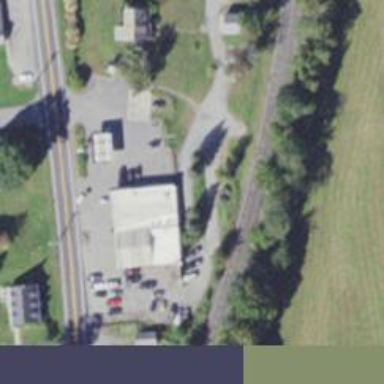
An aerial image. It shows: Convenience shop.